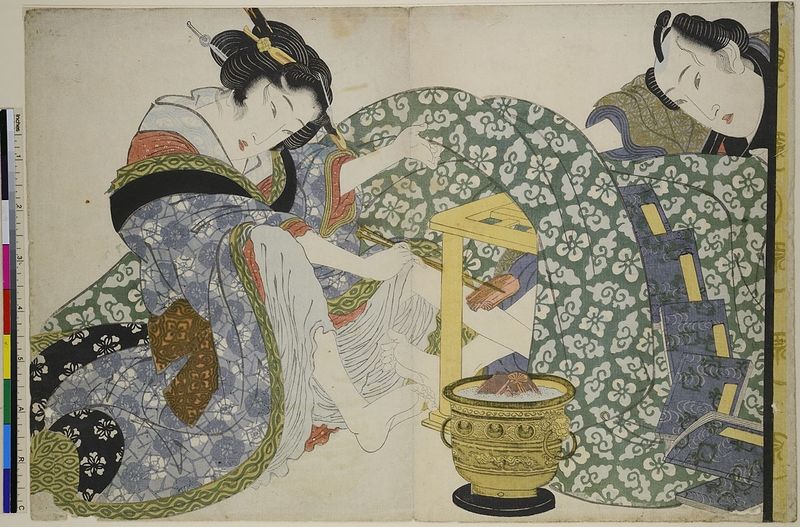
Titel: Liebe im Winter
Künstler: Utagawa Kunisada
Standort: Hamburg
Institution: Museum für Kunst und Gewerbe Hamburg
Schlagwörter: ofen, holzschnitt, druckgraphik, druckgrafik, liebespaar, liebende, zeit, farbholzschnitt, feuerstelle, herd, hausrat, edo, reproduktionen, druckerzeugnisse, möbel, shunga, kotatsu, holzkohlebecken